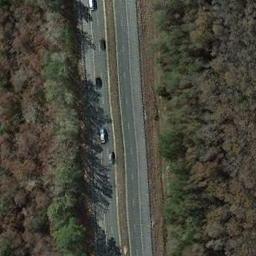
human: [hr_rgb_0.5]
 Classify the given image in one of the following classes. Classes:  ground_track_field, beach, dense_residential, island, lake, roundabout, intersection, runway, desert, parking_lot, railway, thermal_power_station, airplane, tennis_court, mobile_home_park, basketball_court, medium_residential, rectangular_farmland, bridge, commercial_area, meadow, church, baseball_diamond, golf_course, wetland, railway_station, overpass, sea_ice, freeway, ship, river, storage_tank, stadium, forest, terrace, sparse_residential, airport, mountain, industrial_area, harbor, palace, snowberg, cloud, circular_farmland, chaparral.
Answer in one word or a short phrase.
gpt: freeway